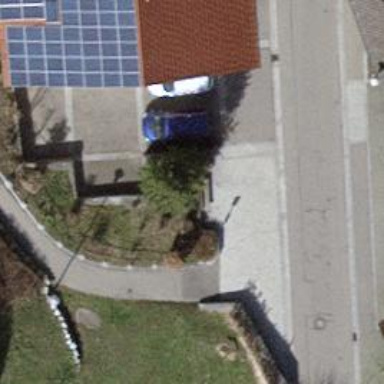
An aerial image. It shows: Bus stop with platform for public transport.